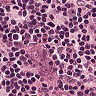
Metastatic tissue present: no